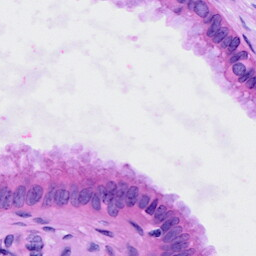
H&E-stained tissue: Cervix